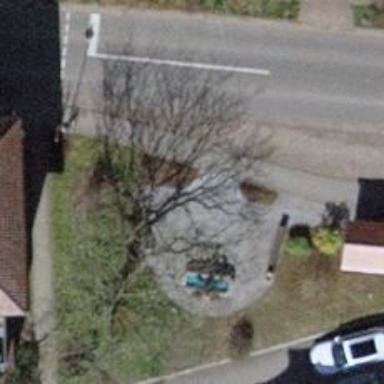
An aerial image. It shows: Fountain.